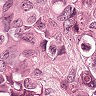
Metastatic tissue present: yes